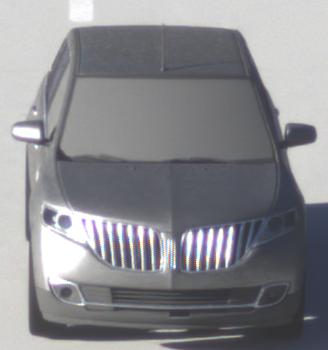
Make: Lincoln
Model: MKX
Detailed model: Gen. 1 CD3
Model produced from: 2010
Model produced until: 2015
Doors: 5
Color: gray
Road condition: dry road
Daytime: sunrise or sunset
Contrast: medium contrast